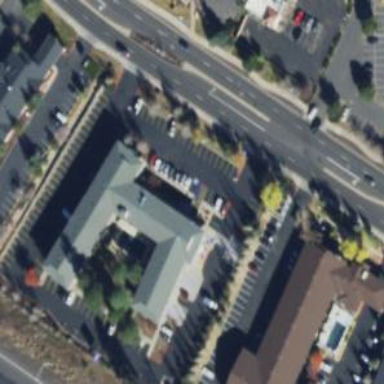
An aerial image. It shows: Hotel that is classified as motel for tourism.